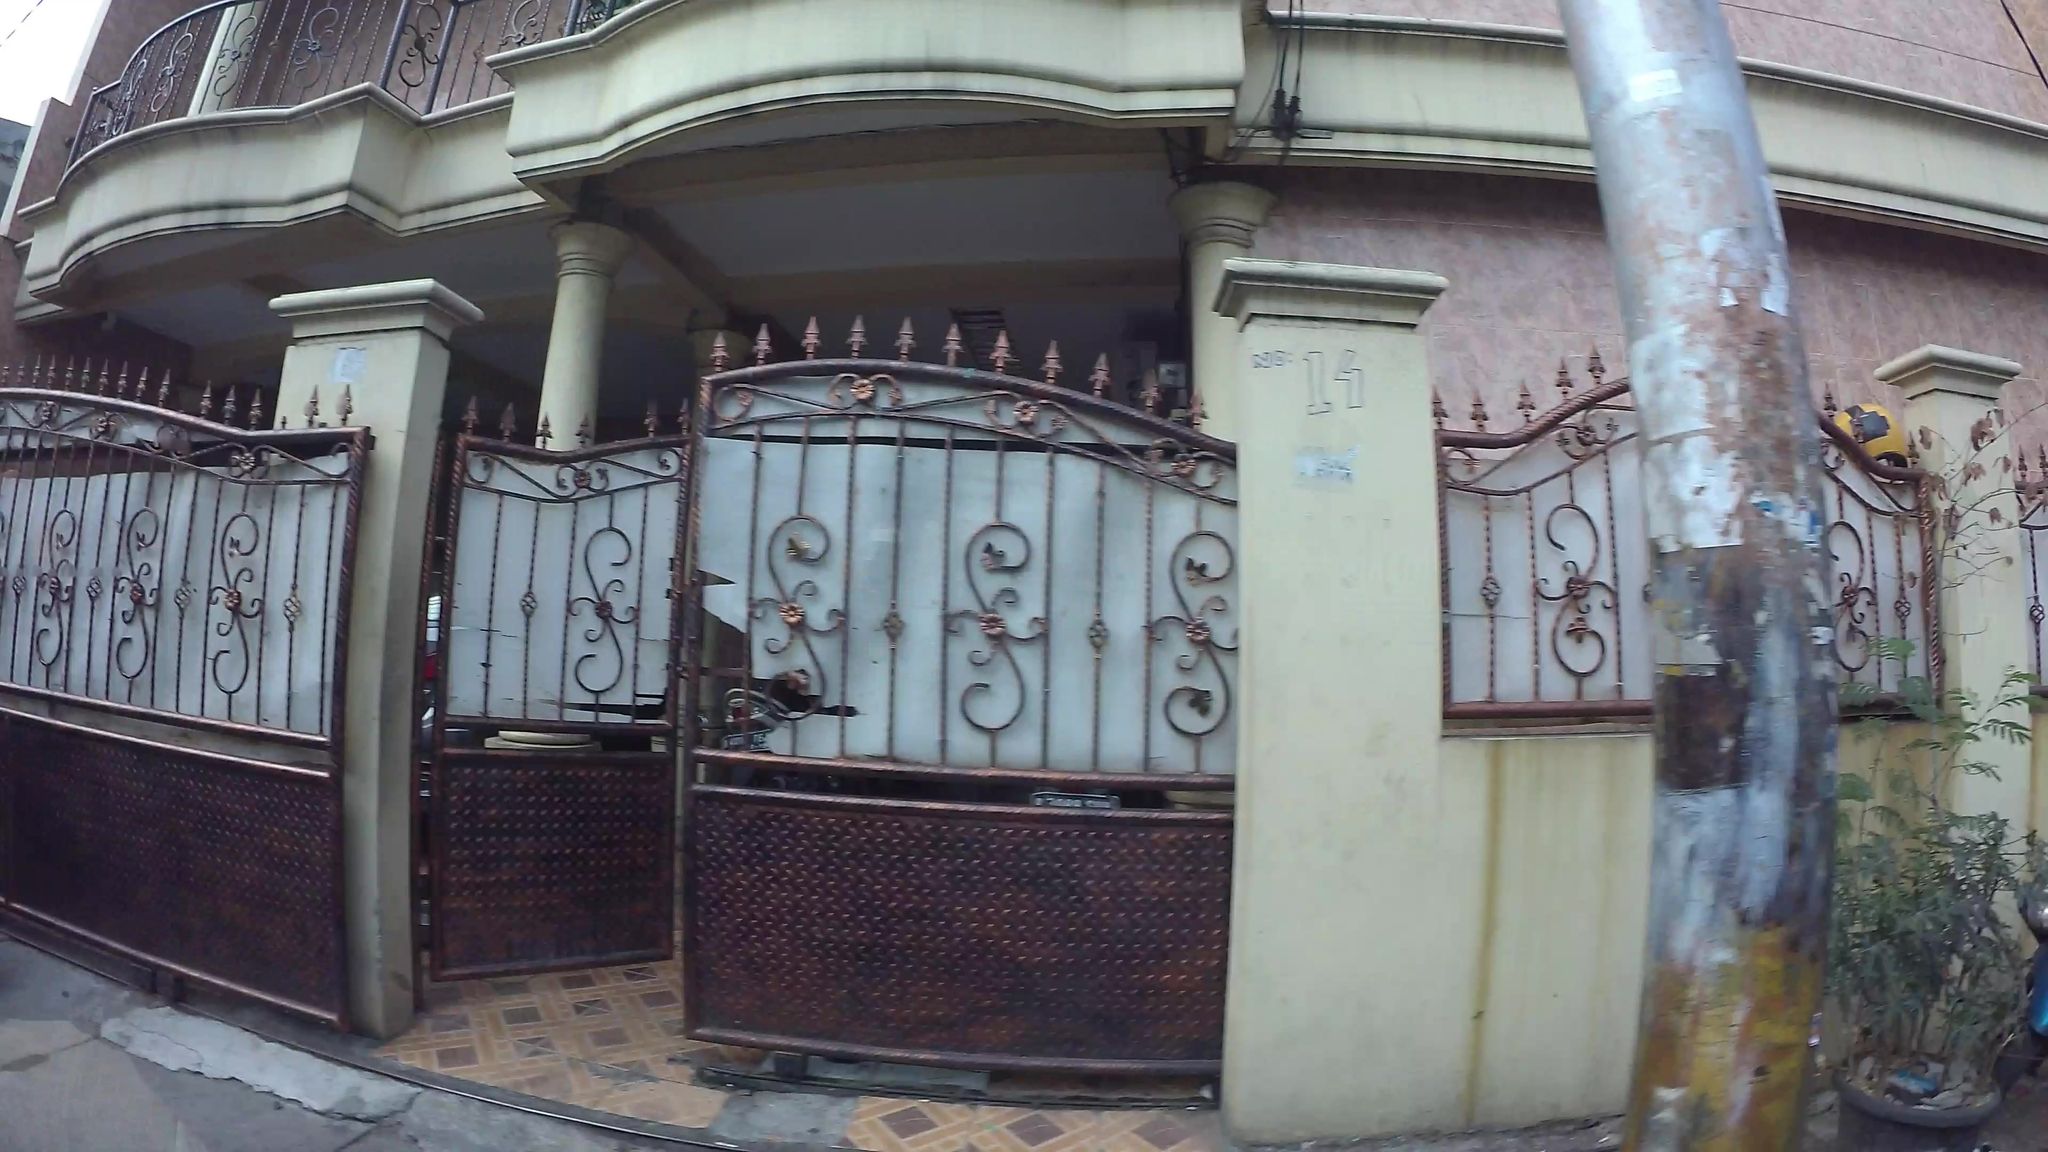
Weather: snowy
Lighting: day
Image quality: slightly poor
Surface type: walking surface
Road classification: residential
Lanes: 1
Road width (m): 3
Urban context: urban centre
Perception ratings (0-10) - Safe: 4.07, Lively: 1.1, Beautiful: 2.95, Boring: 4.54, Depressing: 5.61, Wealthy: 4.58